Field crop: maize
Growth stage: 2
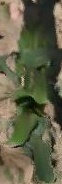
Species: maize